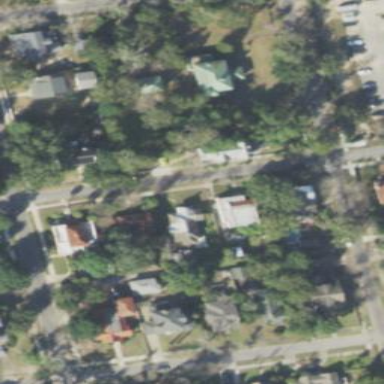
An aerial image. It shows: Residential area consisting of single-family homes.